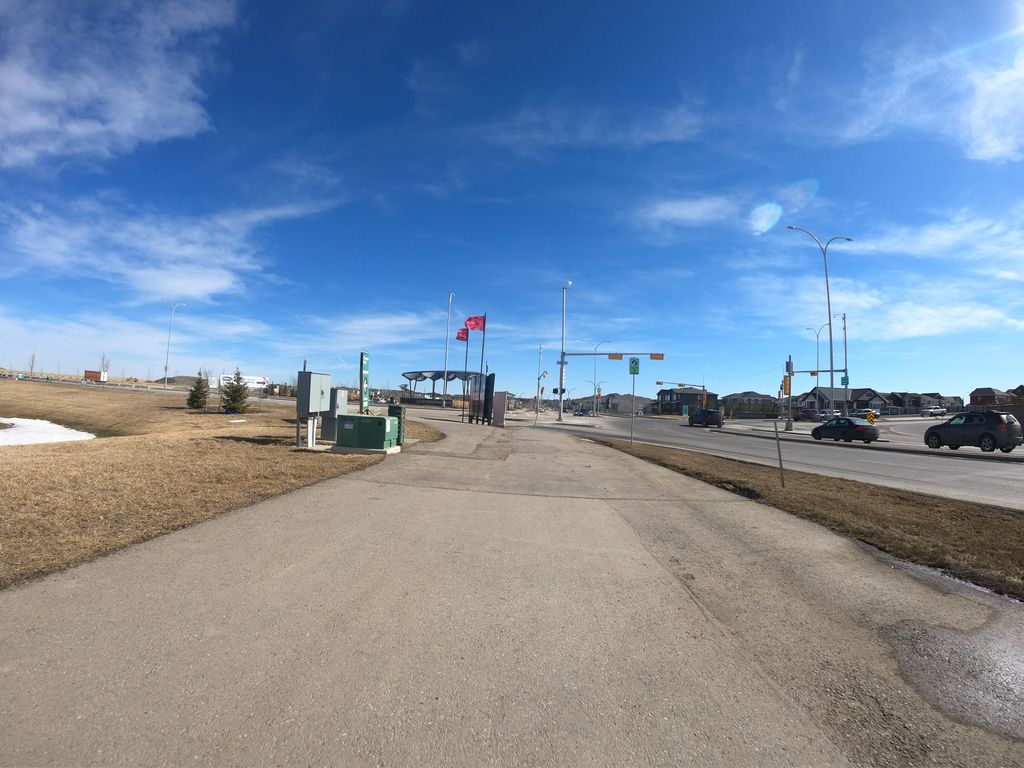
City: calgary